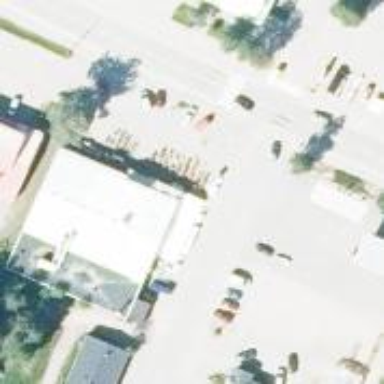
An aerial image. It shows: Retail building housing variety store.